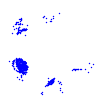
Particle: kaon